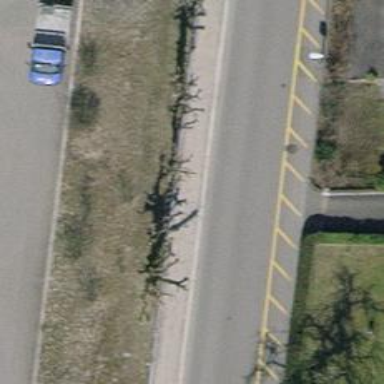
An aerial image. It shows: Tree-lined avenue.